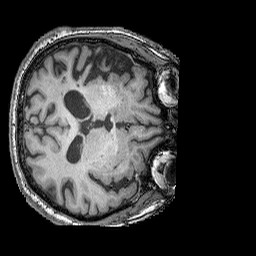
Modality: T1w
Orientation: axial
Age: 70
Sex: male
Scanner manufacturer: siemens
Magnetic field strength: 3 T
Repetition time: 2.25 s
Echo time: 0.00411 s